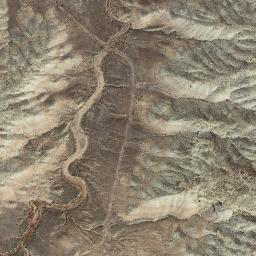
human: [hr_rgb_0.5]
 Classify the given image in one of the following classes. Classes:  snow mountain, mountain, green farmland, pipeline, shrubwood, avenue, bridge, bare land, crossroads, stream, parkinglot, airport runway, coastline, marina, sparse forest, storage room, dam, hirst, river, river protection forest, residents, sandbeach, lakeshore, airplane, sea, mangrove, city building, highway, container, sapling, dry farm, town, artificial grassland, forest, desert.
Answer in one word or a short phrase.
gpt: mountain